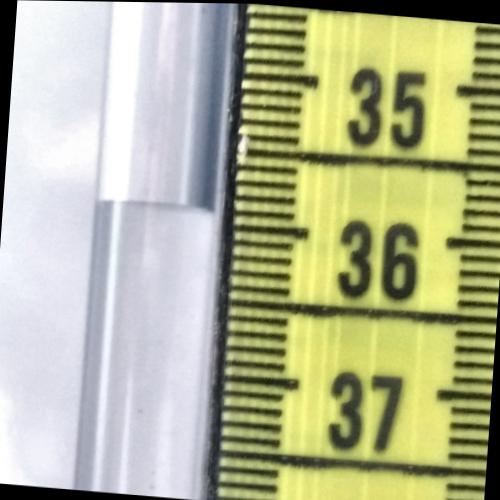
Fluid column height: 35.9 cm